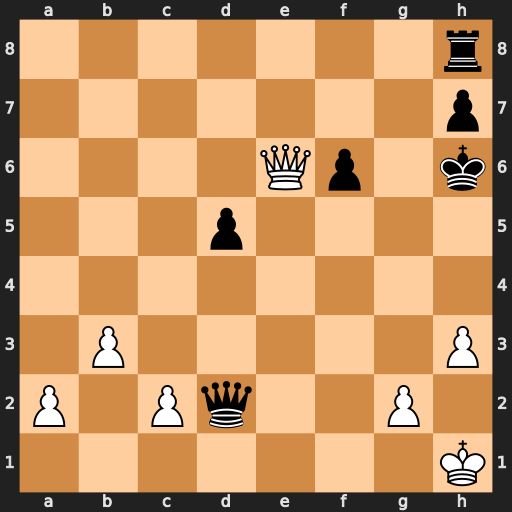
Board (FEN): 7r/7p/4Qp1k/3p4/8/1P5P/P1Pq2P1/7K
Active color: w
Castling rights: -
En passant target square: -
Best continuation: Qxf6+ Kh5 g4#